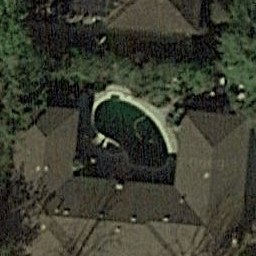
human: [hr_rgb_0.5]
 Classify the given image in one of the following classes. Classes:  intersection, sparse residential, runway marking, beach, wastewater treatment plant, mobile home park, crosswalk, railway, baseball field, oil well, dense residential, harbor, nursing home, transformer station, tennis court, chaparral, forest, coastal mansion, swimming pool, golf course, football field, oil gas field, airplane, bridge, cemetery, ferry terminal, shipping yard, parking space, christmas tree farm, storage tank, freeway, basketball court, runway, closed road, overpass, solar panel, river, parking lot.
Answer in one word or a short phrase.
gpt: swimming pool